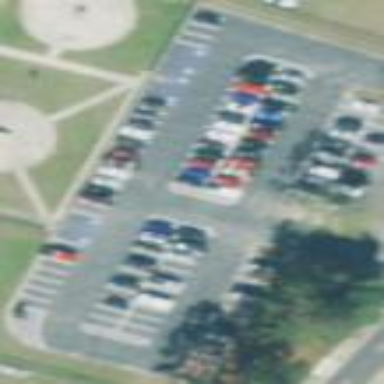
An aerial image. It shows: Parking area.